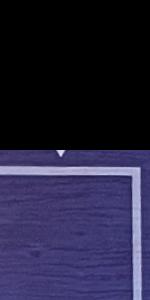
Label: Empty